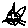
Label: cat